Aerial crown-view tile of a tropical tree (Barro Colorado Island, Panama), acquired 20250217:
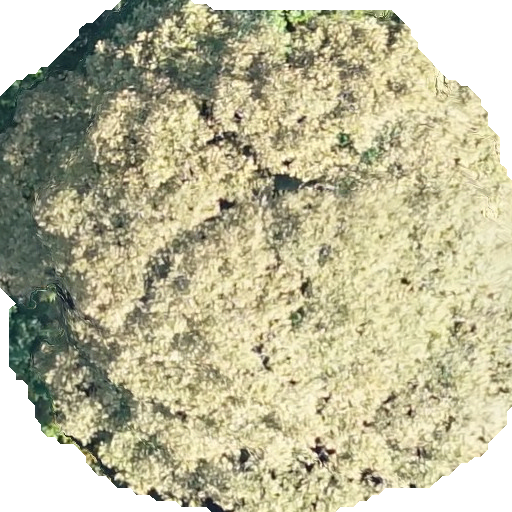
Species: Dipteryx oleifera
GBIF accepted scientific name: Dipteryx oleifera
Crown area: 348.273 m²